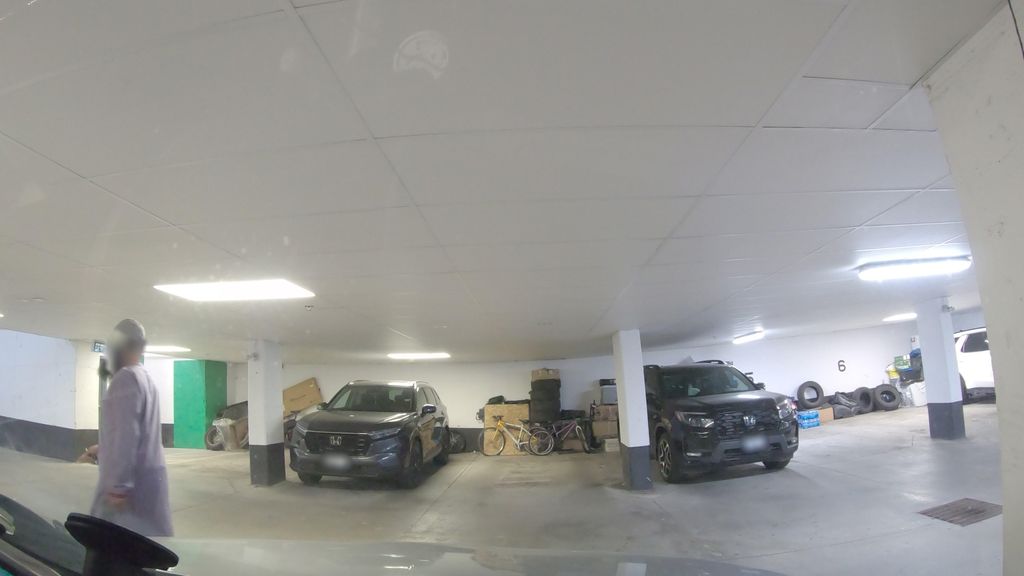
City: toronto